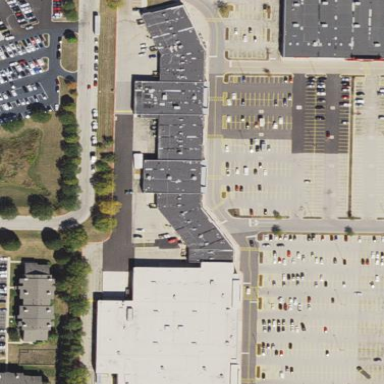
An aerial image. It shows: Retail building.